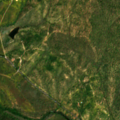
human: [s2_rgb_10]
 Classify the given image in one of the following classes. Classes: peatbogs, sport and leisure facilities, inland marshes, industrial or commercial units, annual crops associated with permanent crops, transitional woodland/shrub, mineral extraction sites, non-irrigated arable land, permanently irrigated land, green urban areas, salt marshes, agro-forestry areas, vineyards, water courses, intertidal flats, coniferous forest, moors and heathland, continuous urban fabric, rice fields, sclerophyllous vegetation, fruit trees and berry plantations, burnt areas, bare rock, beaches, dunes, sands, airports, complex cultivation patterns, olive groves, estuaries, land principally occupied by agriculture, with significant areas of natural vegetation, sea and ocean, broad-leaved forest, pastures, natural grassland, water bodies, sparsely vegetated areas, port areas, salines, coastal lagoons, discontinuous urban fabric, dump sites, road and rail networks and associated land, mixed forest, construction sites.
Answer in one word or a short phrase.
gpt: continuous urban fabric